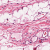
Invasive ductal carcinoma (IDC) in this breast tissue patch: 0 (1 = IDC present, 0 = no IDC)